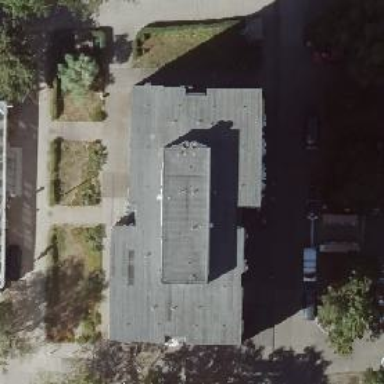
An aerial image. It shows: Building with apartments and flat roof.